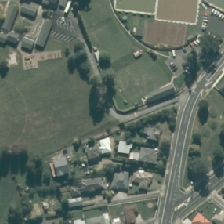
Land cover: urban_parkland